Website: macys
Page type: newsletter-management
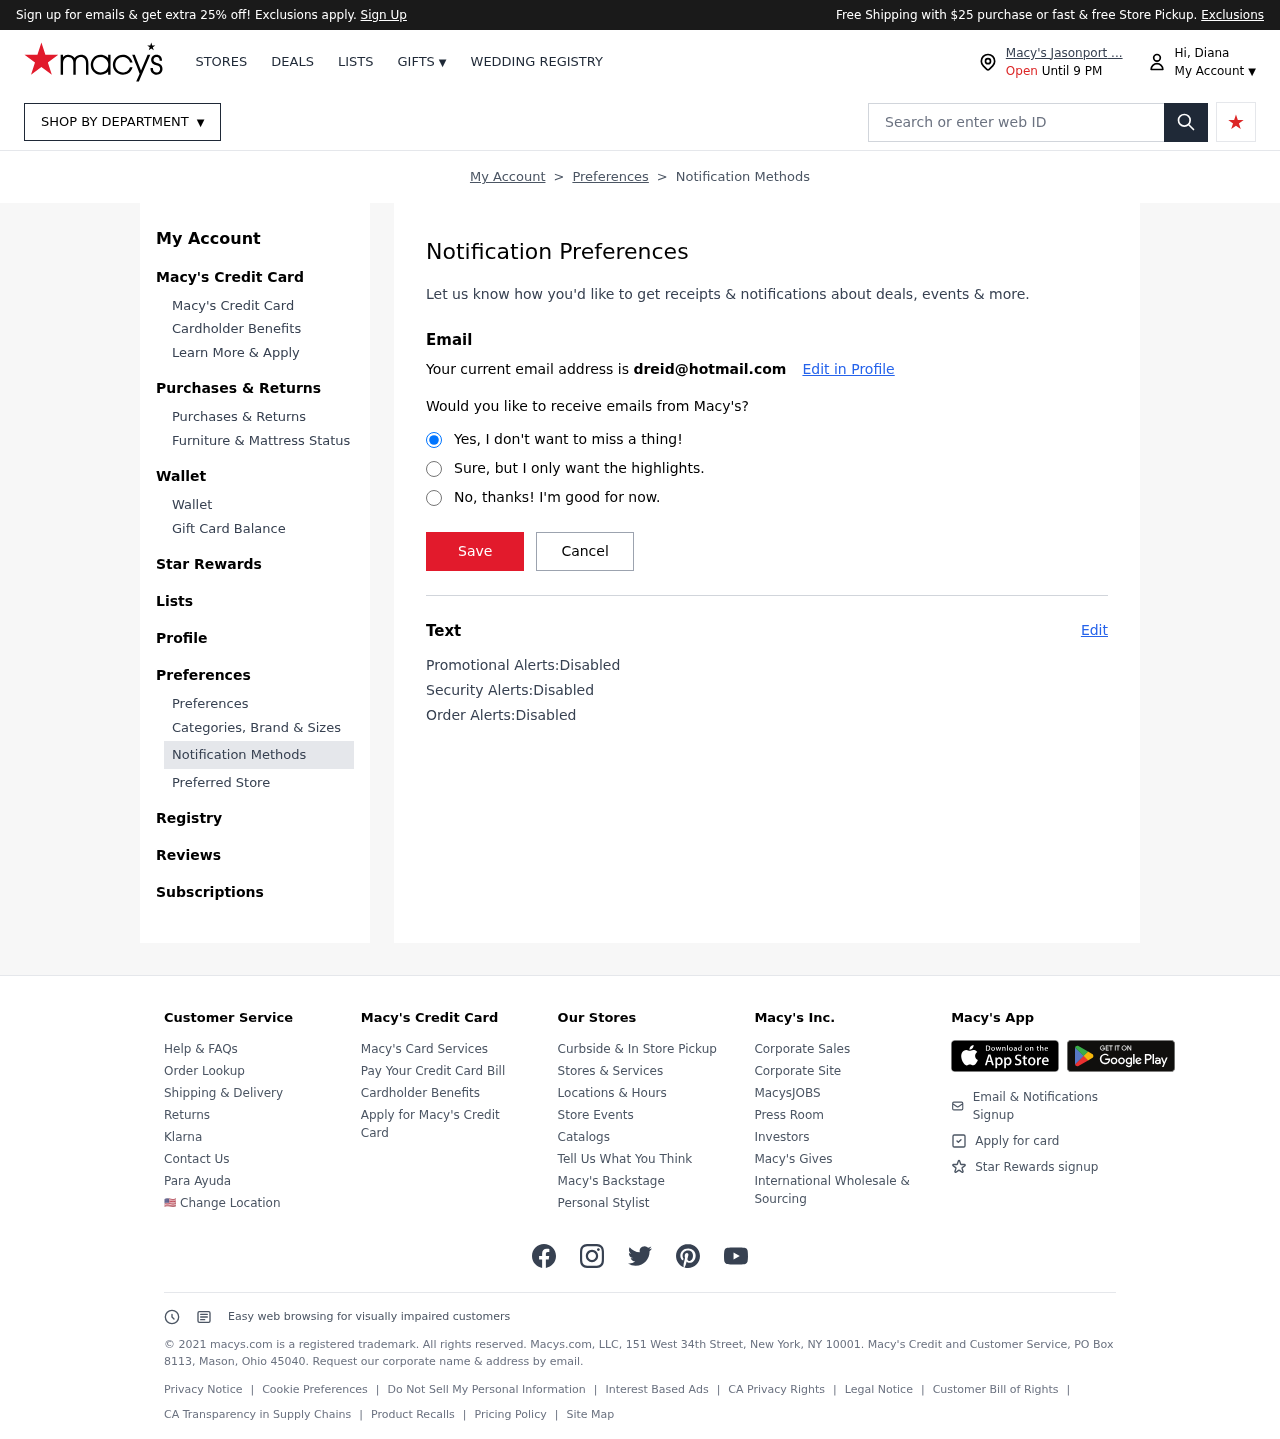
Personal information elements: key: PII_EMAIL
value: dreid@hotmail.com
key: PII_FIRSTNAME
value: Hi, Diana
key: PII_LOCATION1_CITY
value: Macy's Jasonport ...
Search elements: key: HEADER_SEARCH
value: Search or enter web ID